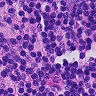
Metastatic tissue present: no